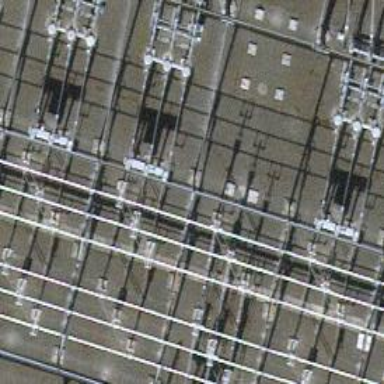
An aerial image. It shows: Power line with 3 cables. It is situated in bay.